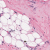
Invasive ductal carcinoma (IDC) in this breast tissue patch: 0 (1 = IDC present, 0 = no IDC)